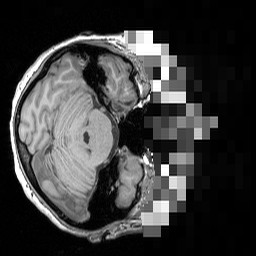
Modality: T1w
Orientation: axial
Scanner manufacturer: siemens
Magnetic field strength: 3 T
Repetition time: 1.5 s
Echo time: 0.00291 s